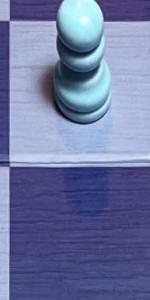
Label: Empty